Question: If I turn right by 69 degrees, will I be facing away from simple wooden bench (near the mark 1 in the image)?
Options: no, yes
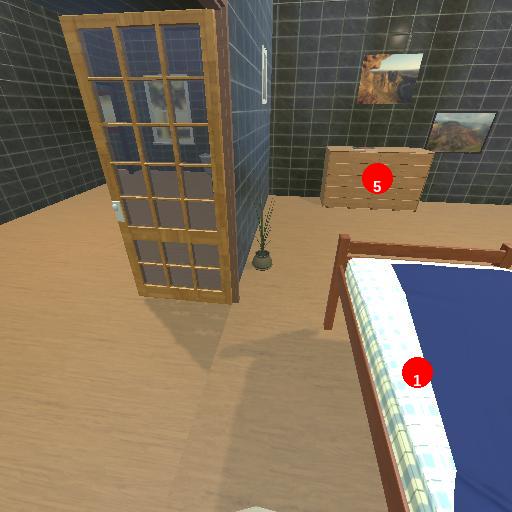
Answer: no